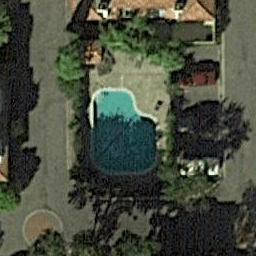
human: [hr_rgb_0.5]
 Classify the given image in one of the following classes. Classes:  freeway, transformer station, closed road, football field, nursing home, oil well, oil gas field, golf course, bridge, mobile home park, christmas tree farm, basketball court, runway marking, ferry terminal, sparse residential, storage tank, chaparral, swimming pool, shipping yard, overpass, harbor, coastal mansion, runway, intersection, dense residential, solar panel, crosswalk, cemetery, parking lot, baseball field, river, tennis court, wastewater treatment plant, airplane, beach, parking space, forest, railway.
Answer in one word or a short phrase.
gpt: swimming pool